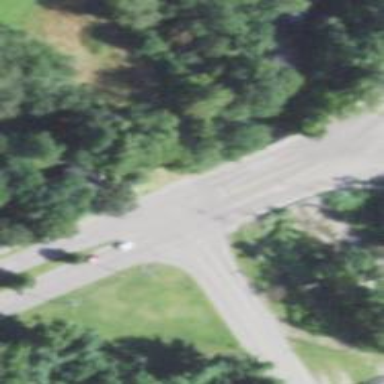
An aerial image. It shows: Primary highway crossing over left sidewalk with asphalt surface.